Field crop: tomato
Growth stage: 1
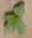
Species: solanum